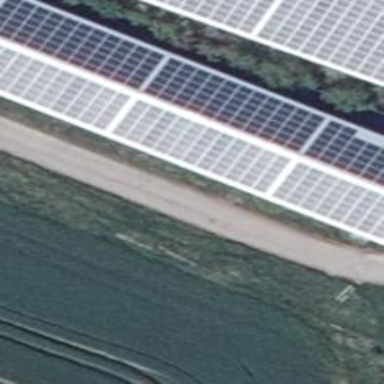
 generating electricity through photovoltaic methods."